Interaction volume radius: 10 \u00c5
Interaction volume height: 30 \u00c5
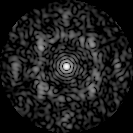
Disorder parameter: 0.68